RGB frame:
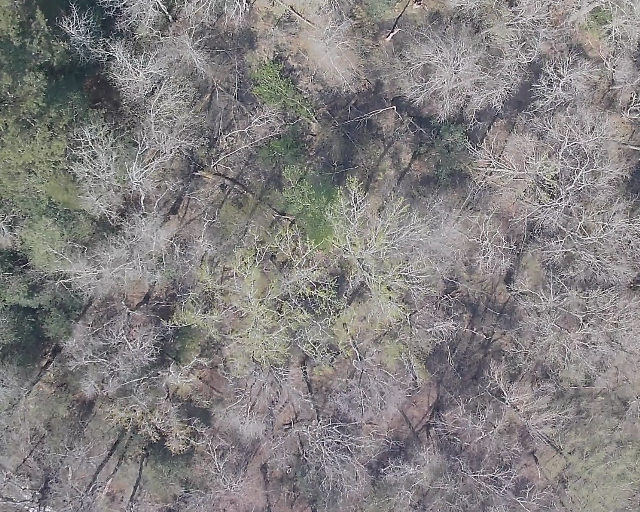
Thermal frame:
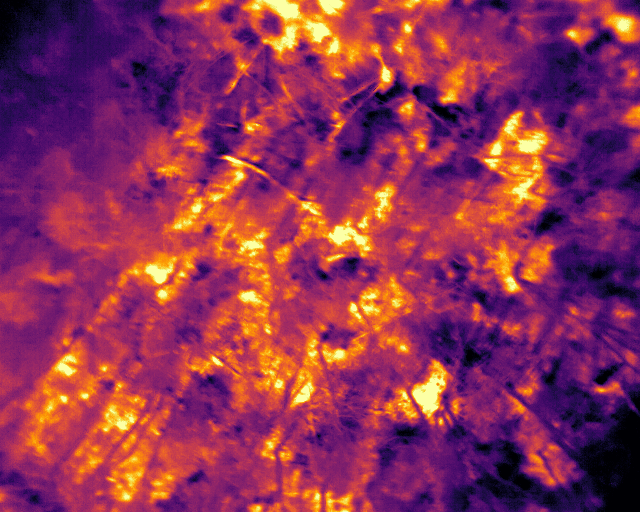
Captured: 2026-02-26 03:42:48
Pixels at or above 80 °C: 0 (fraction of frame: 0)